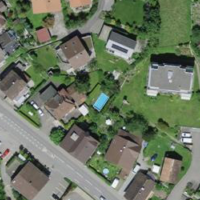
EUNIS habitat code: 54
Species observed at this site:
Hippocrepis emerus
Corylus avellana
Cerastium tomentosum